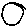
Label: circle